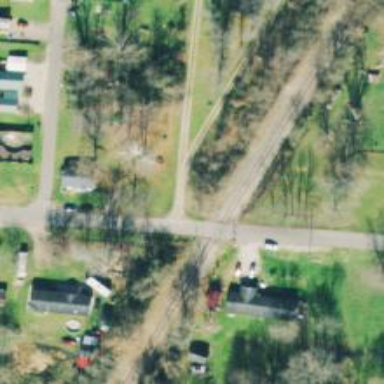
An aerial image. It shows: Level crossing along the railway.